Question: I would like to achieve a specific expansion series but I don't know how I can do that.
My aim is to be able to specify the order of my series in order to avoid to write a great number of functions for each order:

I tried that:
'''
import numpy as np
order = 3
def expan(order) :
n = 0
expan = 0
add = (Kappa + n/2. + (-1)**n)*np.cos(n*theta/2.) - n/2.*np.cos((n-4)*theta/2.)
for i in order:
expan += add
power += 1
return expan
'''
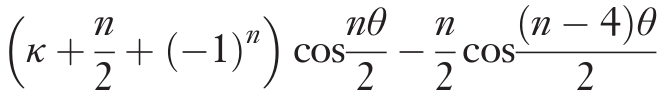
Answer: You can vectorize things with numpy and do something like:
'''
def expand(order, kappa, theta):
n = np.arange(order)
return np.sum((kappa + n/2 + (-1)**n)*np.cos(n*theta/2) -
n/2*np.cos((n-4)*theta/2))
'''